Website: home-depot
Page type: billing-address
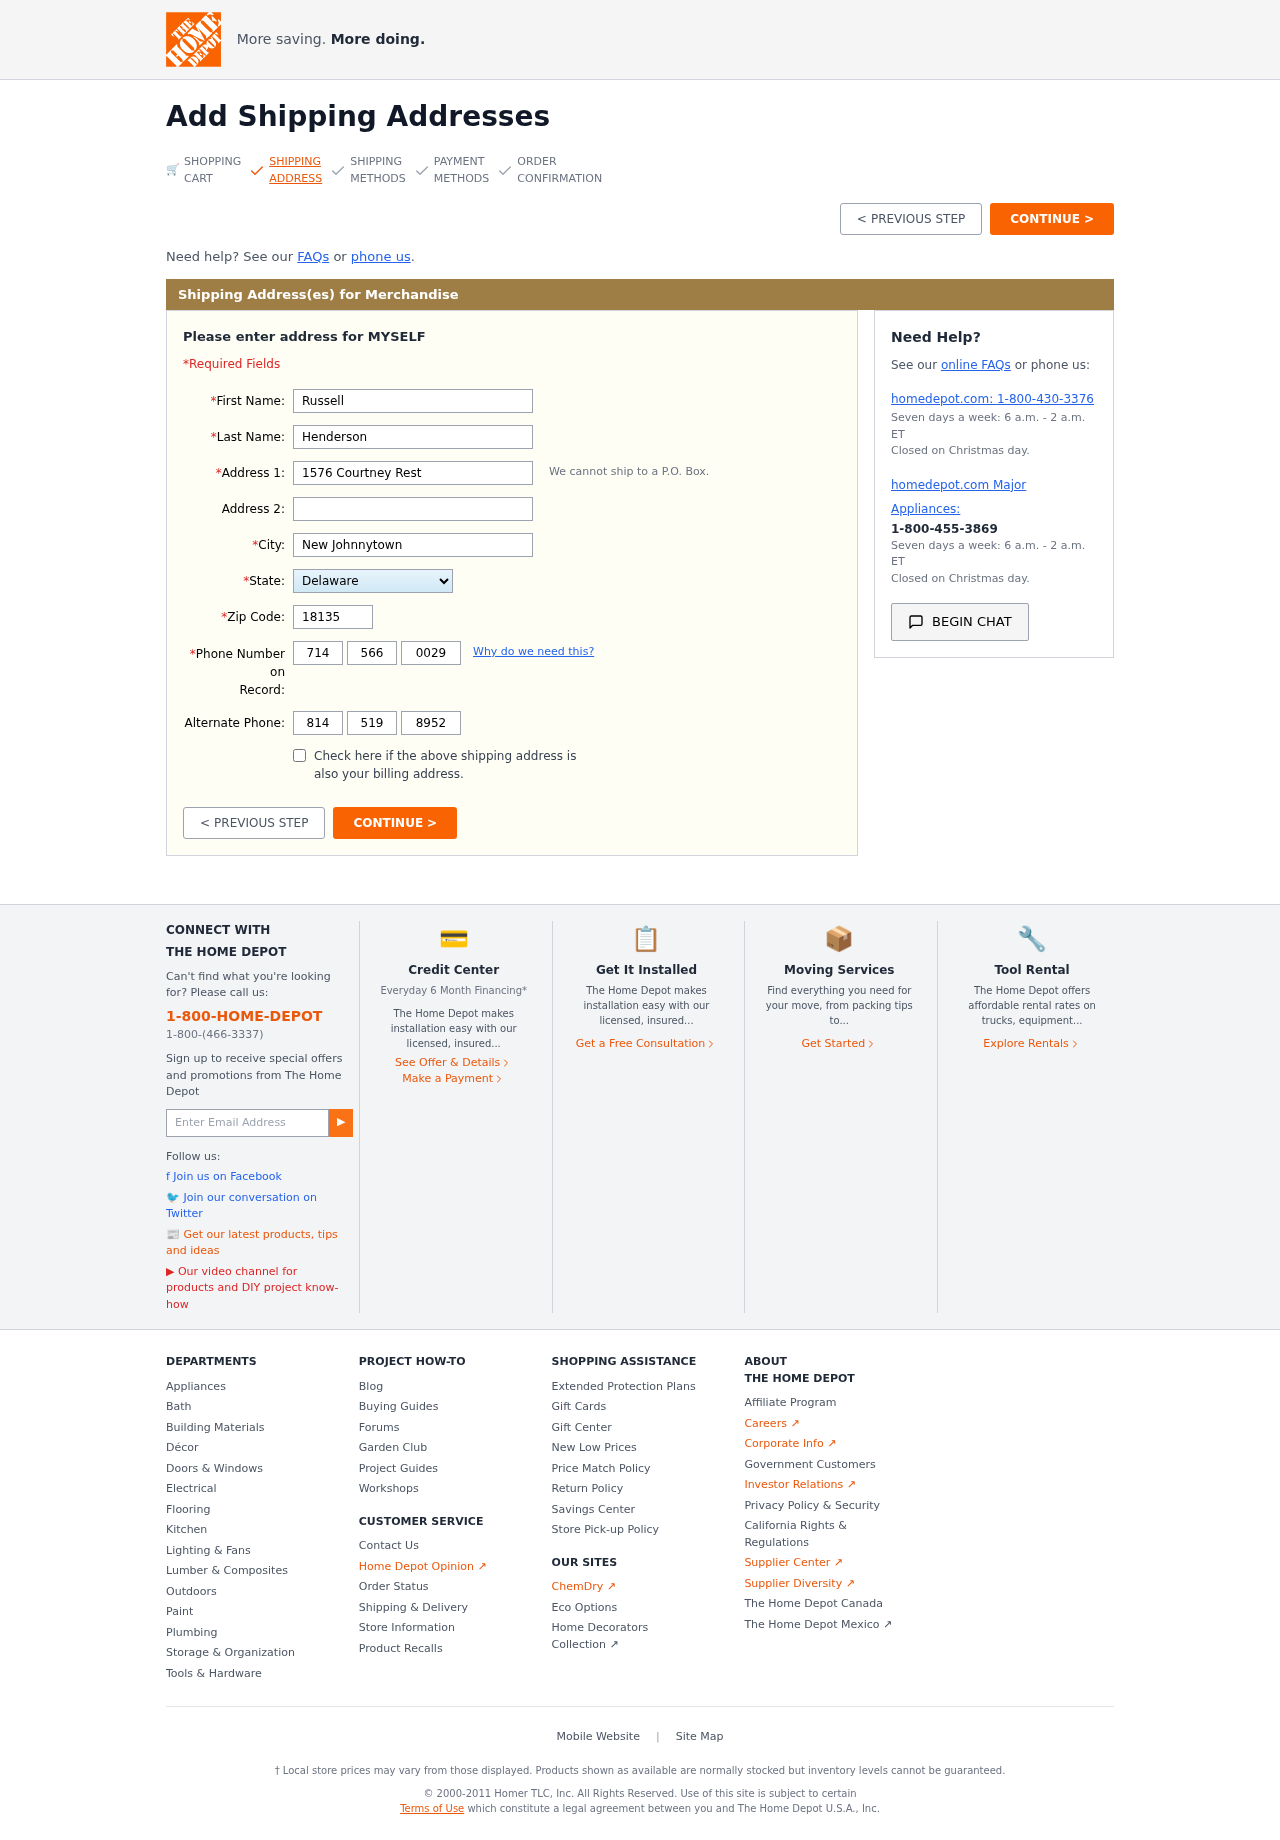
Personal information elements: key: PII_STATE
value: Delaware
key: PII_FIRSTNAME
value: Russell
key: PII_LASTNAME
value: Henderson
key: PII_STREET
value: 1576 Courtney Rest
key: PII_CITY
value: New Johnnytown
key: PII_POSTCODE
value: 18135
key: PII_PHONE_AREA
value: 714
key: PII_PHONE_PREFIX
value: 566
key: PII_PHONE_LINE
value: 0029
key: PII_PHONE_ALT_AREA
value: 814
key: PII_PHONE_ALT_PREFIX
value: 519
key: PII_PHONE_ALT_LINE
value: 8952